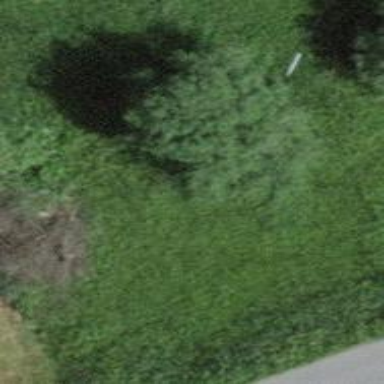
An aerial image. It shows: Broadleaved tree with lush leaves.